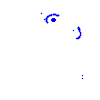
Particle: electron